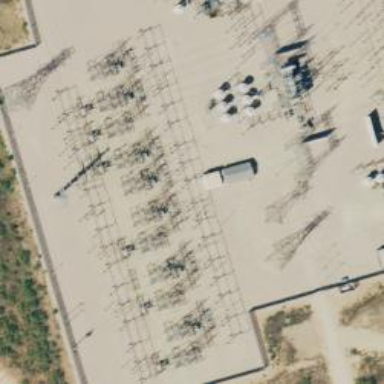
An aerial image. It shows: Switch used for power control.